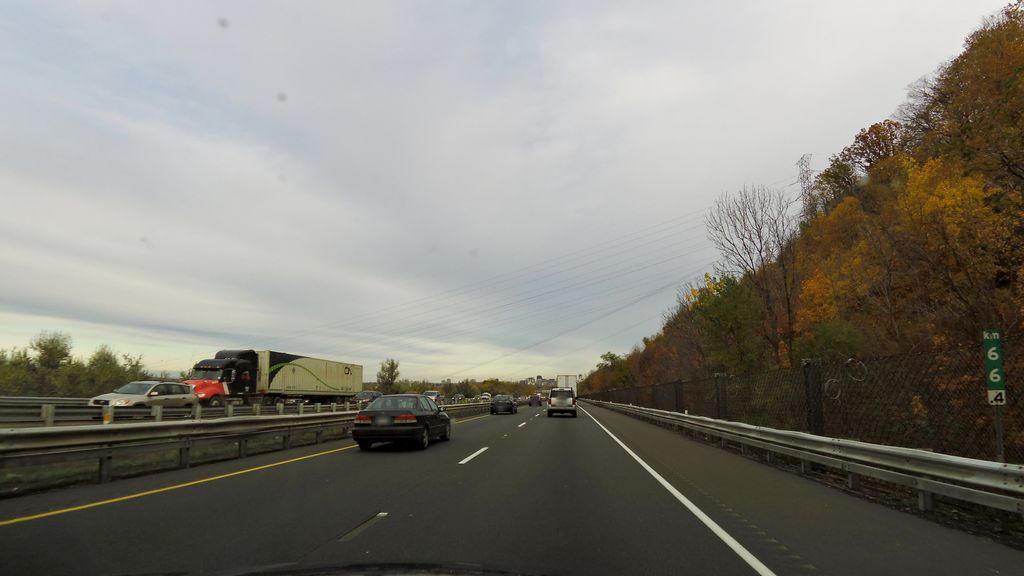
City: hamilton